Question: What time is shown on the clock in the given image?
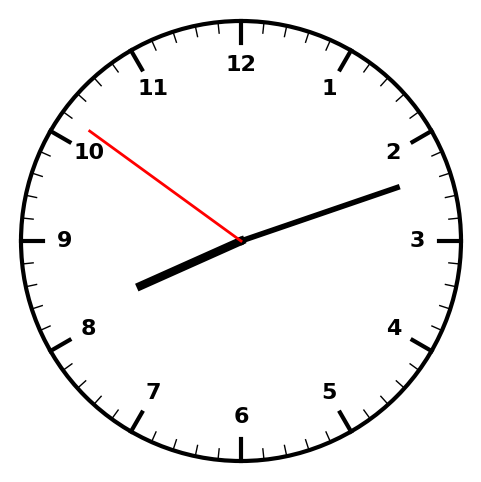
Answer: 08:11:51